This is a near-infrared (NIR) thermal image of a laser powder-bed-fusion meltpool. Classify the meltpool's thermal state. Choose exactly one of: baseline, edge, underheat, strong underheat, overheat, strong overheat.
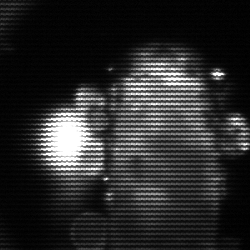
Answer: strong underheat